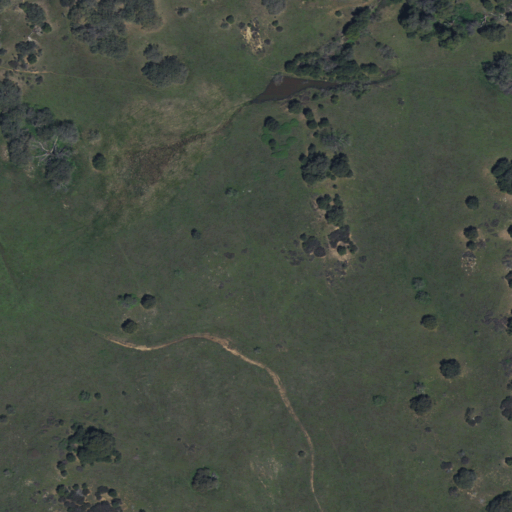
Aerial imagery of plain(s) in California named McGee Flat containing shrub, open development, grassland, herbaceous wetlands, and woody wetlands